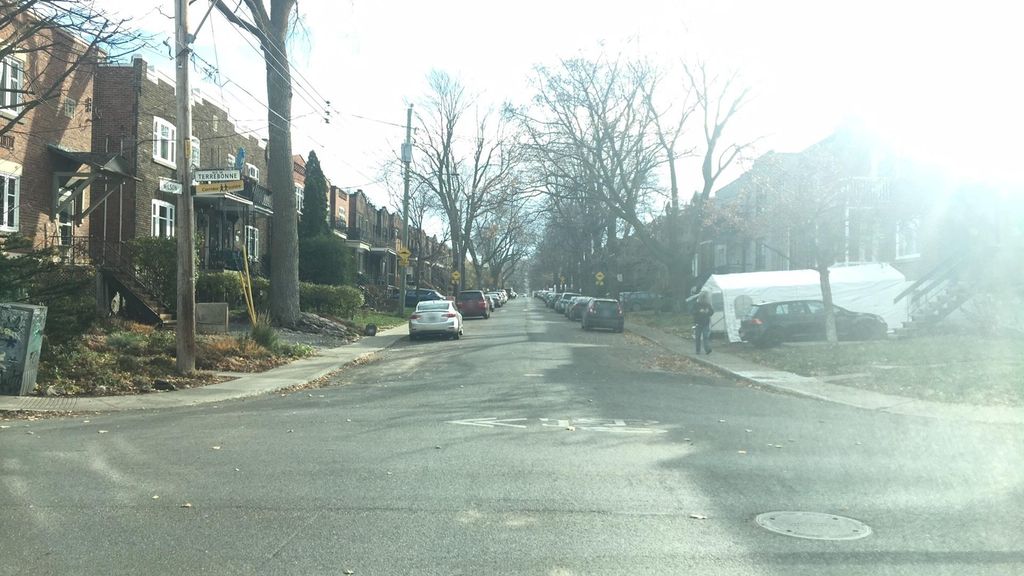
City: montreal